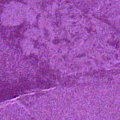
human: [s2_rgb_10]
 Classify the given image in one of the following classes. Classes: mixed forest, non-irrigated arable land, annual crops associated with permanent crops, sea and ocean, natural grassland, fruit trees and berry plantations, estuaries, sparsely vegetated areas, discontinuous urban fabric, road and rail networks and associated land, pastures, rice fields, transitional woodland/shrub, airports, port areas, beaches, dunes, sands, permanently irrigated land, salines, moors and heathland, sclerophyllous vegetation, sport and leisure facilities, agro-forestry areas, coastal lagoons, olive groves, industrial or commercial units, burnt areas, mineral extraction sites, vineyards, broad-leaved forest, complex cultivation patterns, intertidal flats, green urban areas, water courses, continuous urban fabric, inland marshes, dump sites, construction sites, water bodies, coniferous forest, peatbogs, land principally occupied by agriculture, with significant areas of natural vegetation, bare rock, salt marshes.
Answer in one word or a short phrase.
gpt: sea and ocean